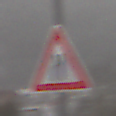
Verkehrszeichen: EinseitigVerengteFahrbahnLinks
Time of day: Midday
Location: Outdoor (Nature)
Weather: Overcast
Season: Winter
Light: Natural